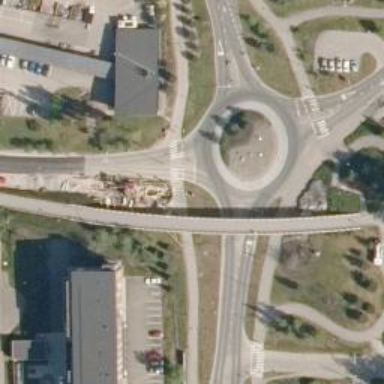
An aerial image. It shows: Tertiary road with asphalt surface leading to roundabout junction.